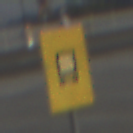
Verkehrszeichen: KennzeichnungspflichtigeFahrzeugeGefaehrlicheGueterOhnePfeilsymbol
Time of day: SunriseSunset
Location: Outdoor (Urban)
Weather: Clear
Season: NotSpecified
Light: Natural